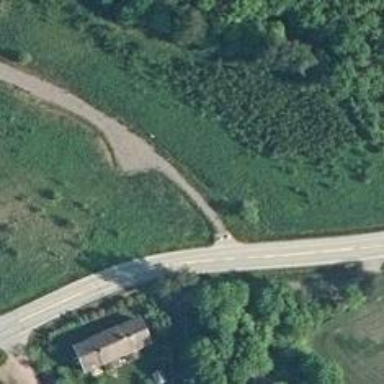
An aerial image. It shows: Cycleway.